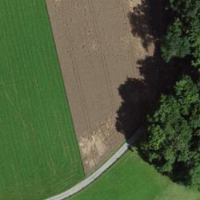
EUNIS habitat code: 52
Species observed at this site:
Chelidonium majus
Prunus padus